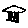
Label: house